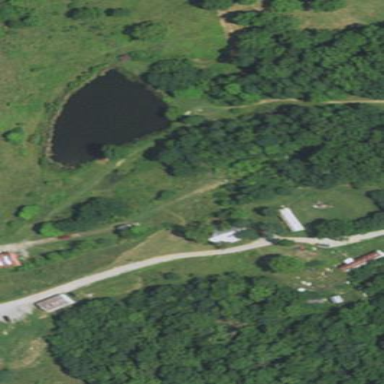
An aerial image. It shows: Farmyard area.